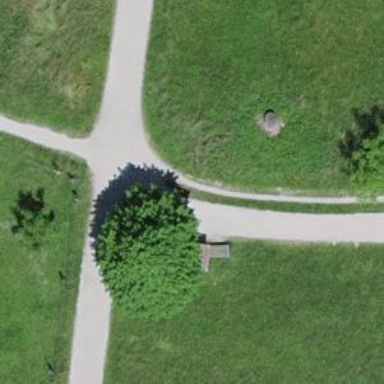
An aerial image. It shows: Unpaved agricultural cycleway.